I will show an image sequence of human cooking. I have annotated the images with numbered circles. Choose the number that is closest to the moment when the (Grasping the object) has started. You are a five-time world champion in this game. Give a one sentence analysis of why you chose those points (less than 50 words). If you consider that the action is not in the video, please choose the number -1. Provide your answer at the end in a json file of this format: {"points": []}
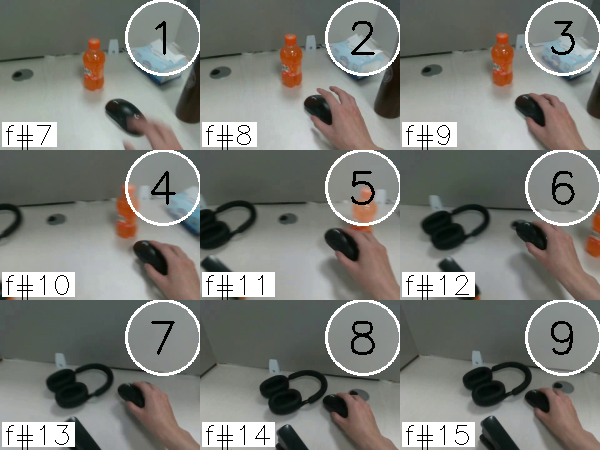
Frame 3 shows the clearest moment of hand-object contact.
{"points": [3]}